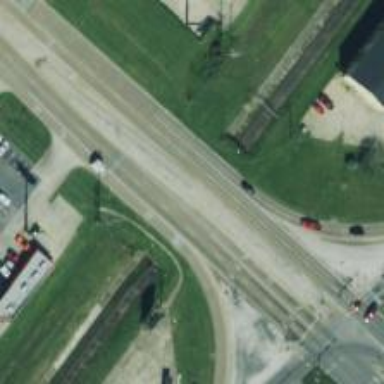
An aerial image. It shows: Primary link highway with asphalt surface.